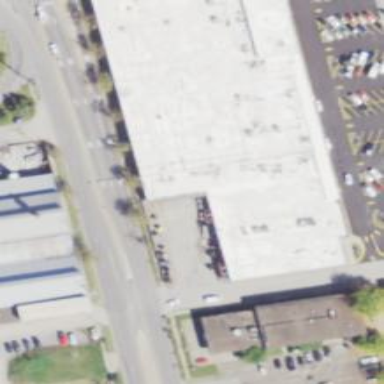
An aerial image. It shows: Commercial building.